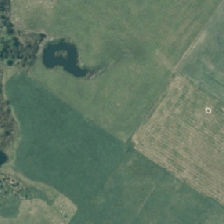
Land cover: high_producing_grassland